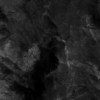
Label: not_dusty